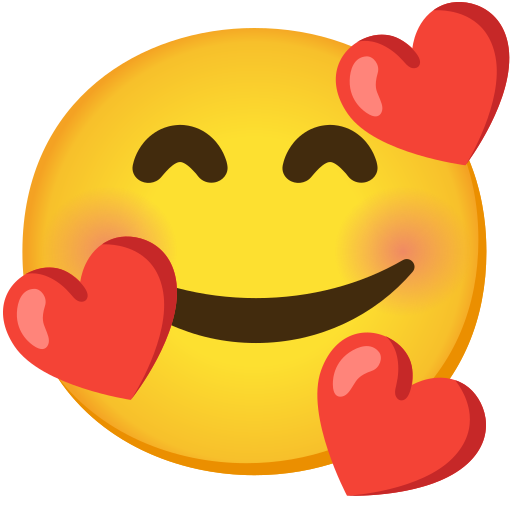
Emoji: 🥰